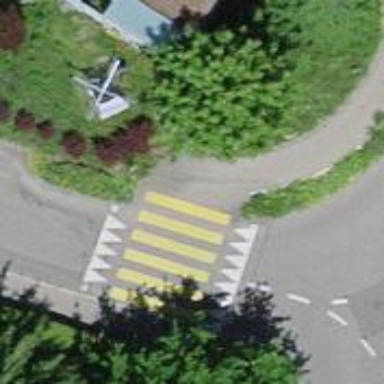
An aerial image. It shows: Zebra crossing on the road.